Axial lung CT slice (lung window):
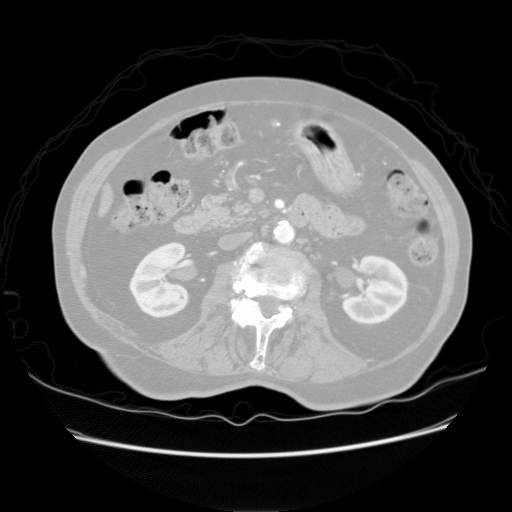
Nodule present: no